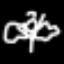
Label: angel